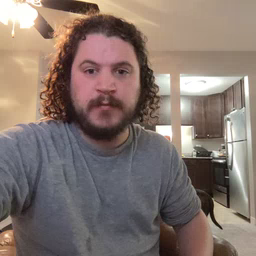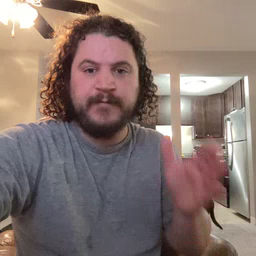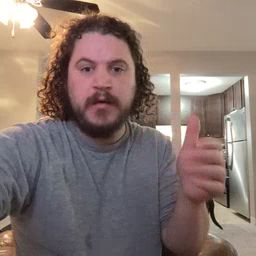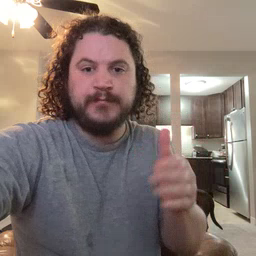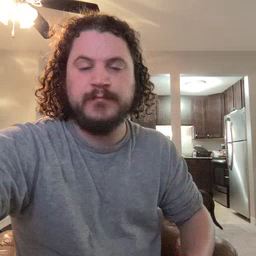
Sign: flag